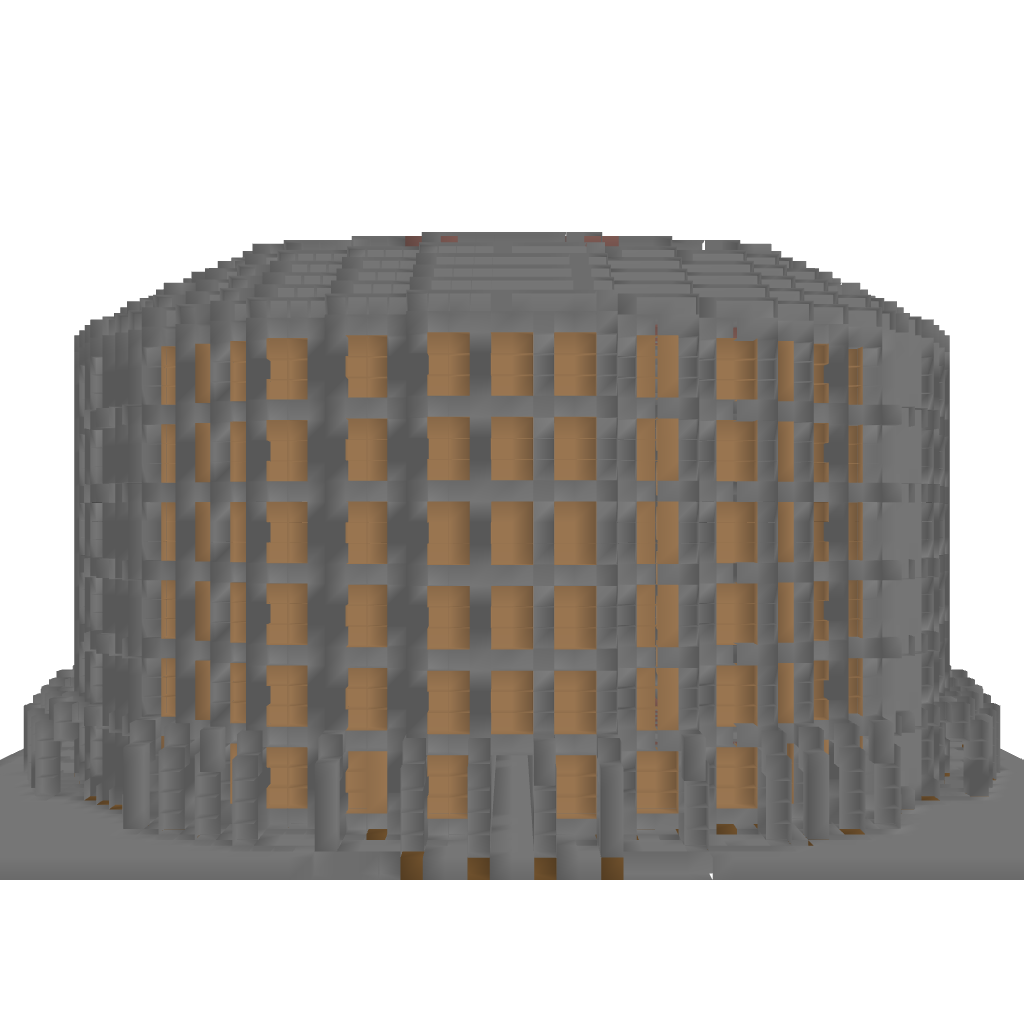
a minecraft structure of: PvP Arena high quality